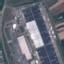
Label: Industrial